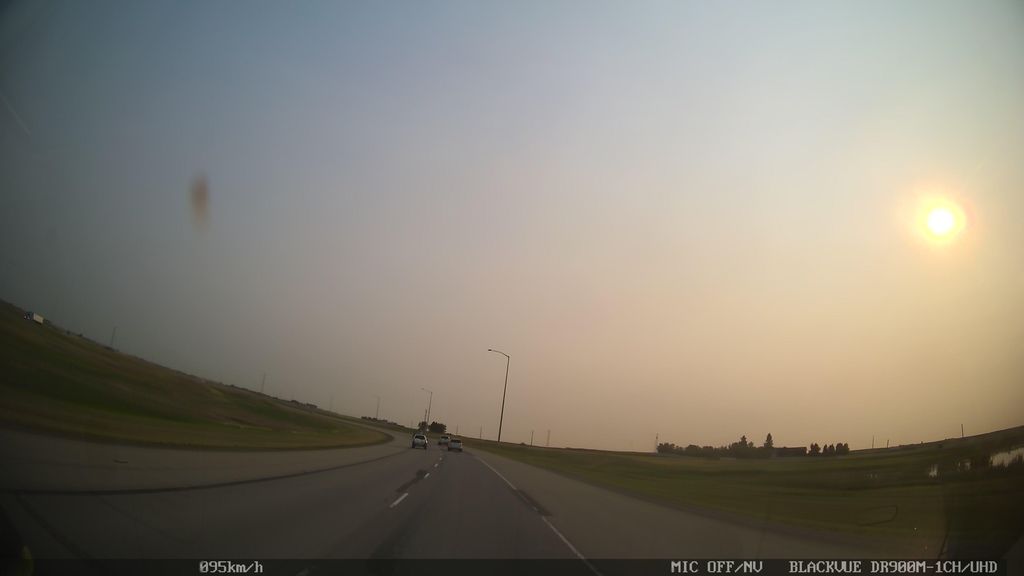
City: calgary